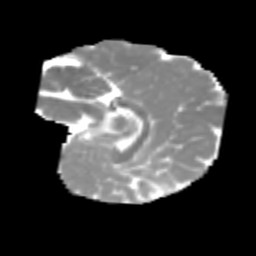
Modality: MD
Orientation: sagittal
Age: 7
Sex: male
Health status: healthy